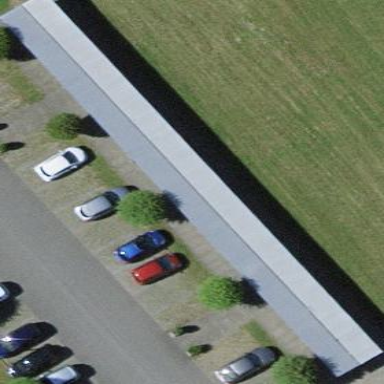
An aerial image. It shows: Rack for bicycle parking.